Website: walmart
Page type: payment
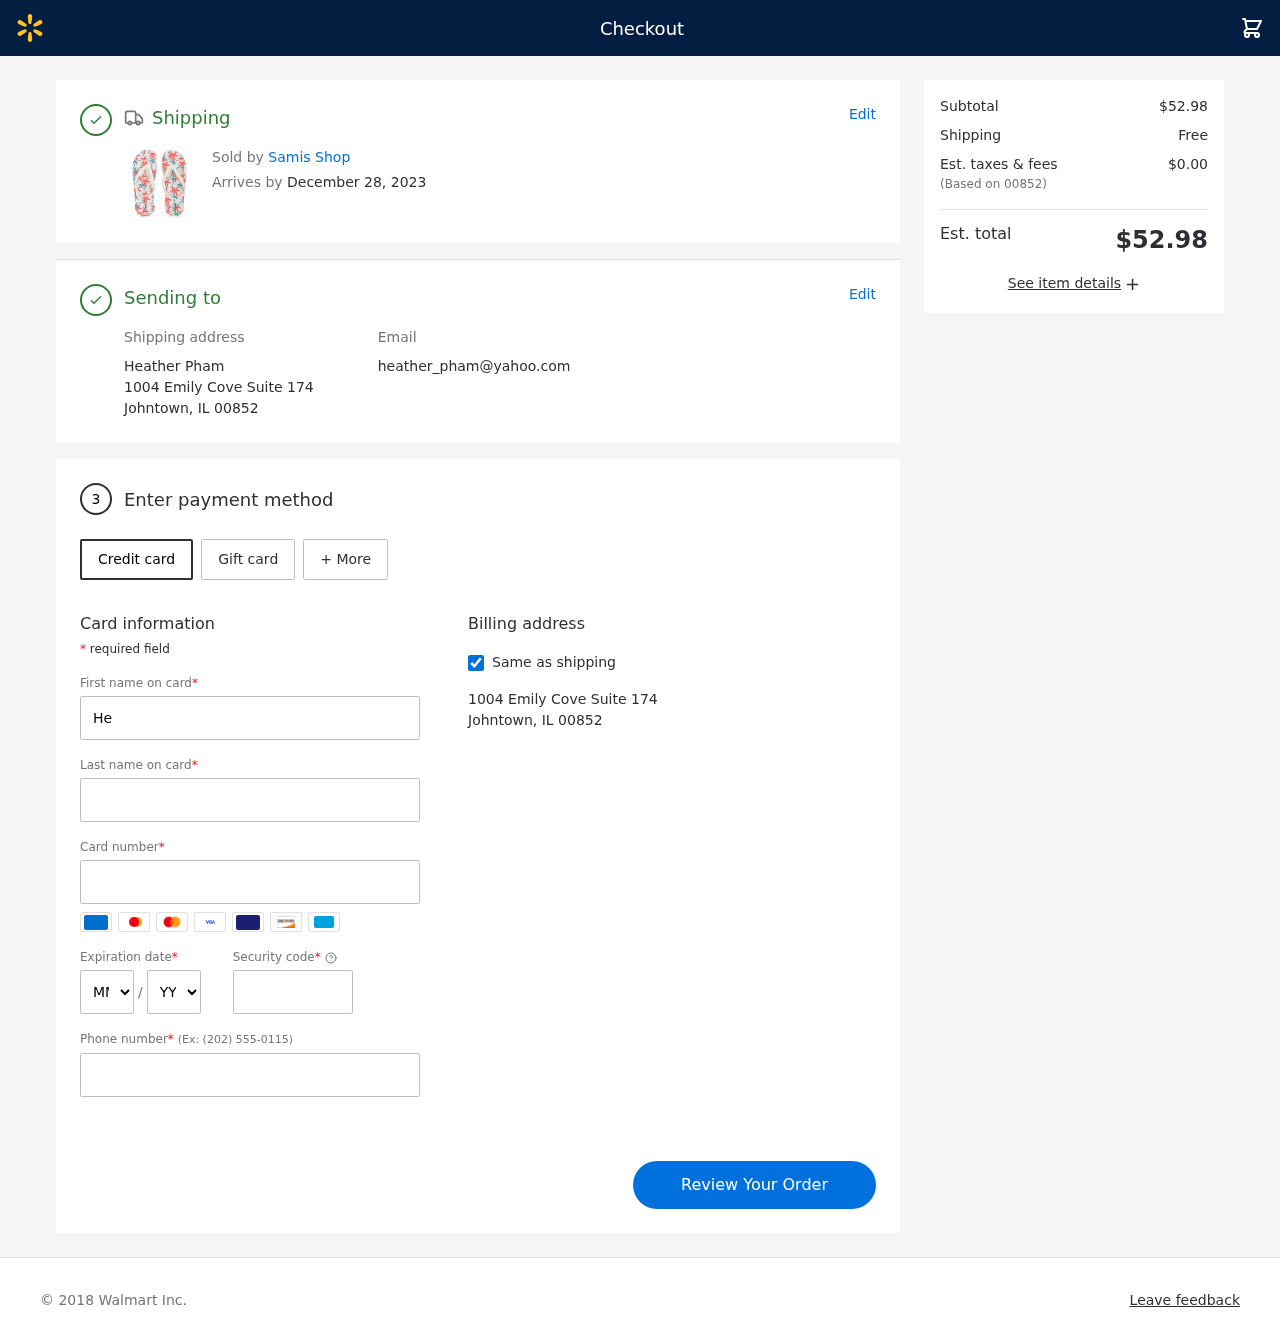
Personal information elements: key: PII_CARD_CVV
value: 2577
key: PII_CARD_EXPIRY_MONTH
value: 03
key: PII_CARD_EXPIRY_YEAR
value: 30
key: PII_CARD_NUMBER
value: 3715 8831 8084 501
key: PII_CITY_STATE_ZIP
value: Johntown, IL 00852
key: PII_EMAIL
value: heather_pham@yahoo.com
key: PII_FIRSTNAME
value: Heather
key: PII_FULLNAME
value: Heather Pham
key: PII_LASTNAME
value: Pham
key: PII_PHONE
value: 4283608698
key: PII_POSTCODE
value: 00852
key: PII_STREET
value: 1004 Emily Cove Suite 174
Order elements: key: ORDER_DELIVERY_DATE
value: December 28, 2023
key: ORDER_SUBTOTAL
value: $52.98
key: ORDER_SHIPPING_COST
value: Free
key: ORDER_TAX
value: $0.00
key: ORDER_TOTAL
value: $52.98